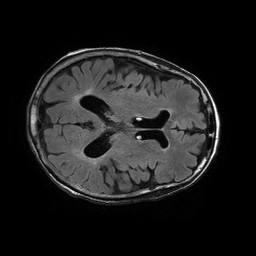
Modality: FLAIR
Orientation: axial
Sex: female
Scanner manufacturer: philips
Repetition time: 11 s
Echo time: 0.125 s